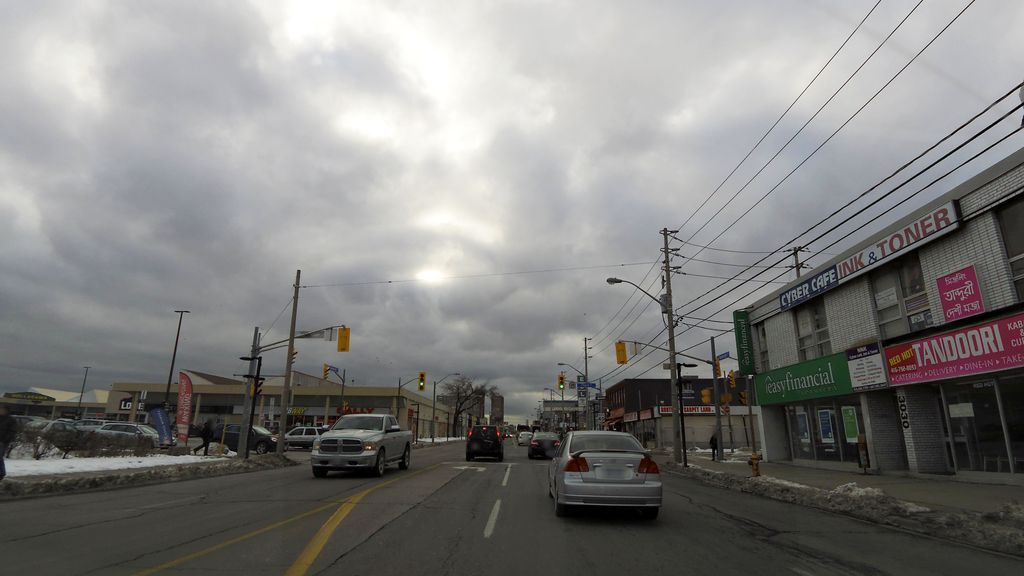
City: toronto